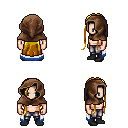
a pixel art fantasy rpg character, male body template, human, light skin, white trimmed cape, metal pants, blonde extra-long hairstyle, cloth hood, black shoes, four views (front, back, left, right), 2x2 character sprite sheet, small pixel art, hard edges, no anti-aliasing